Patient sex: M
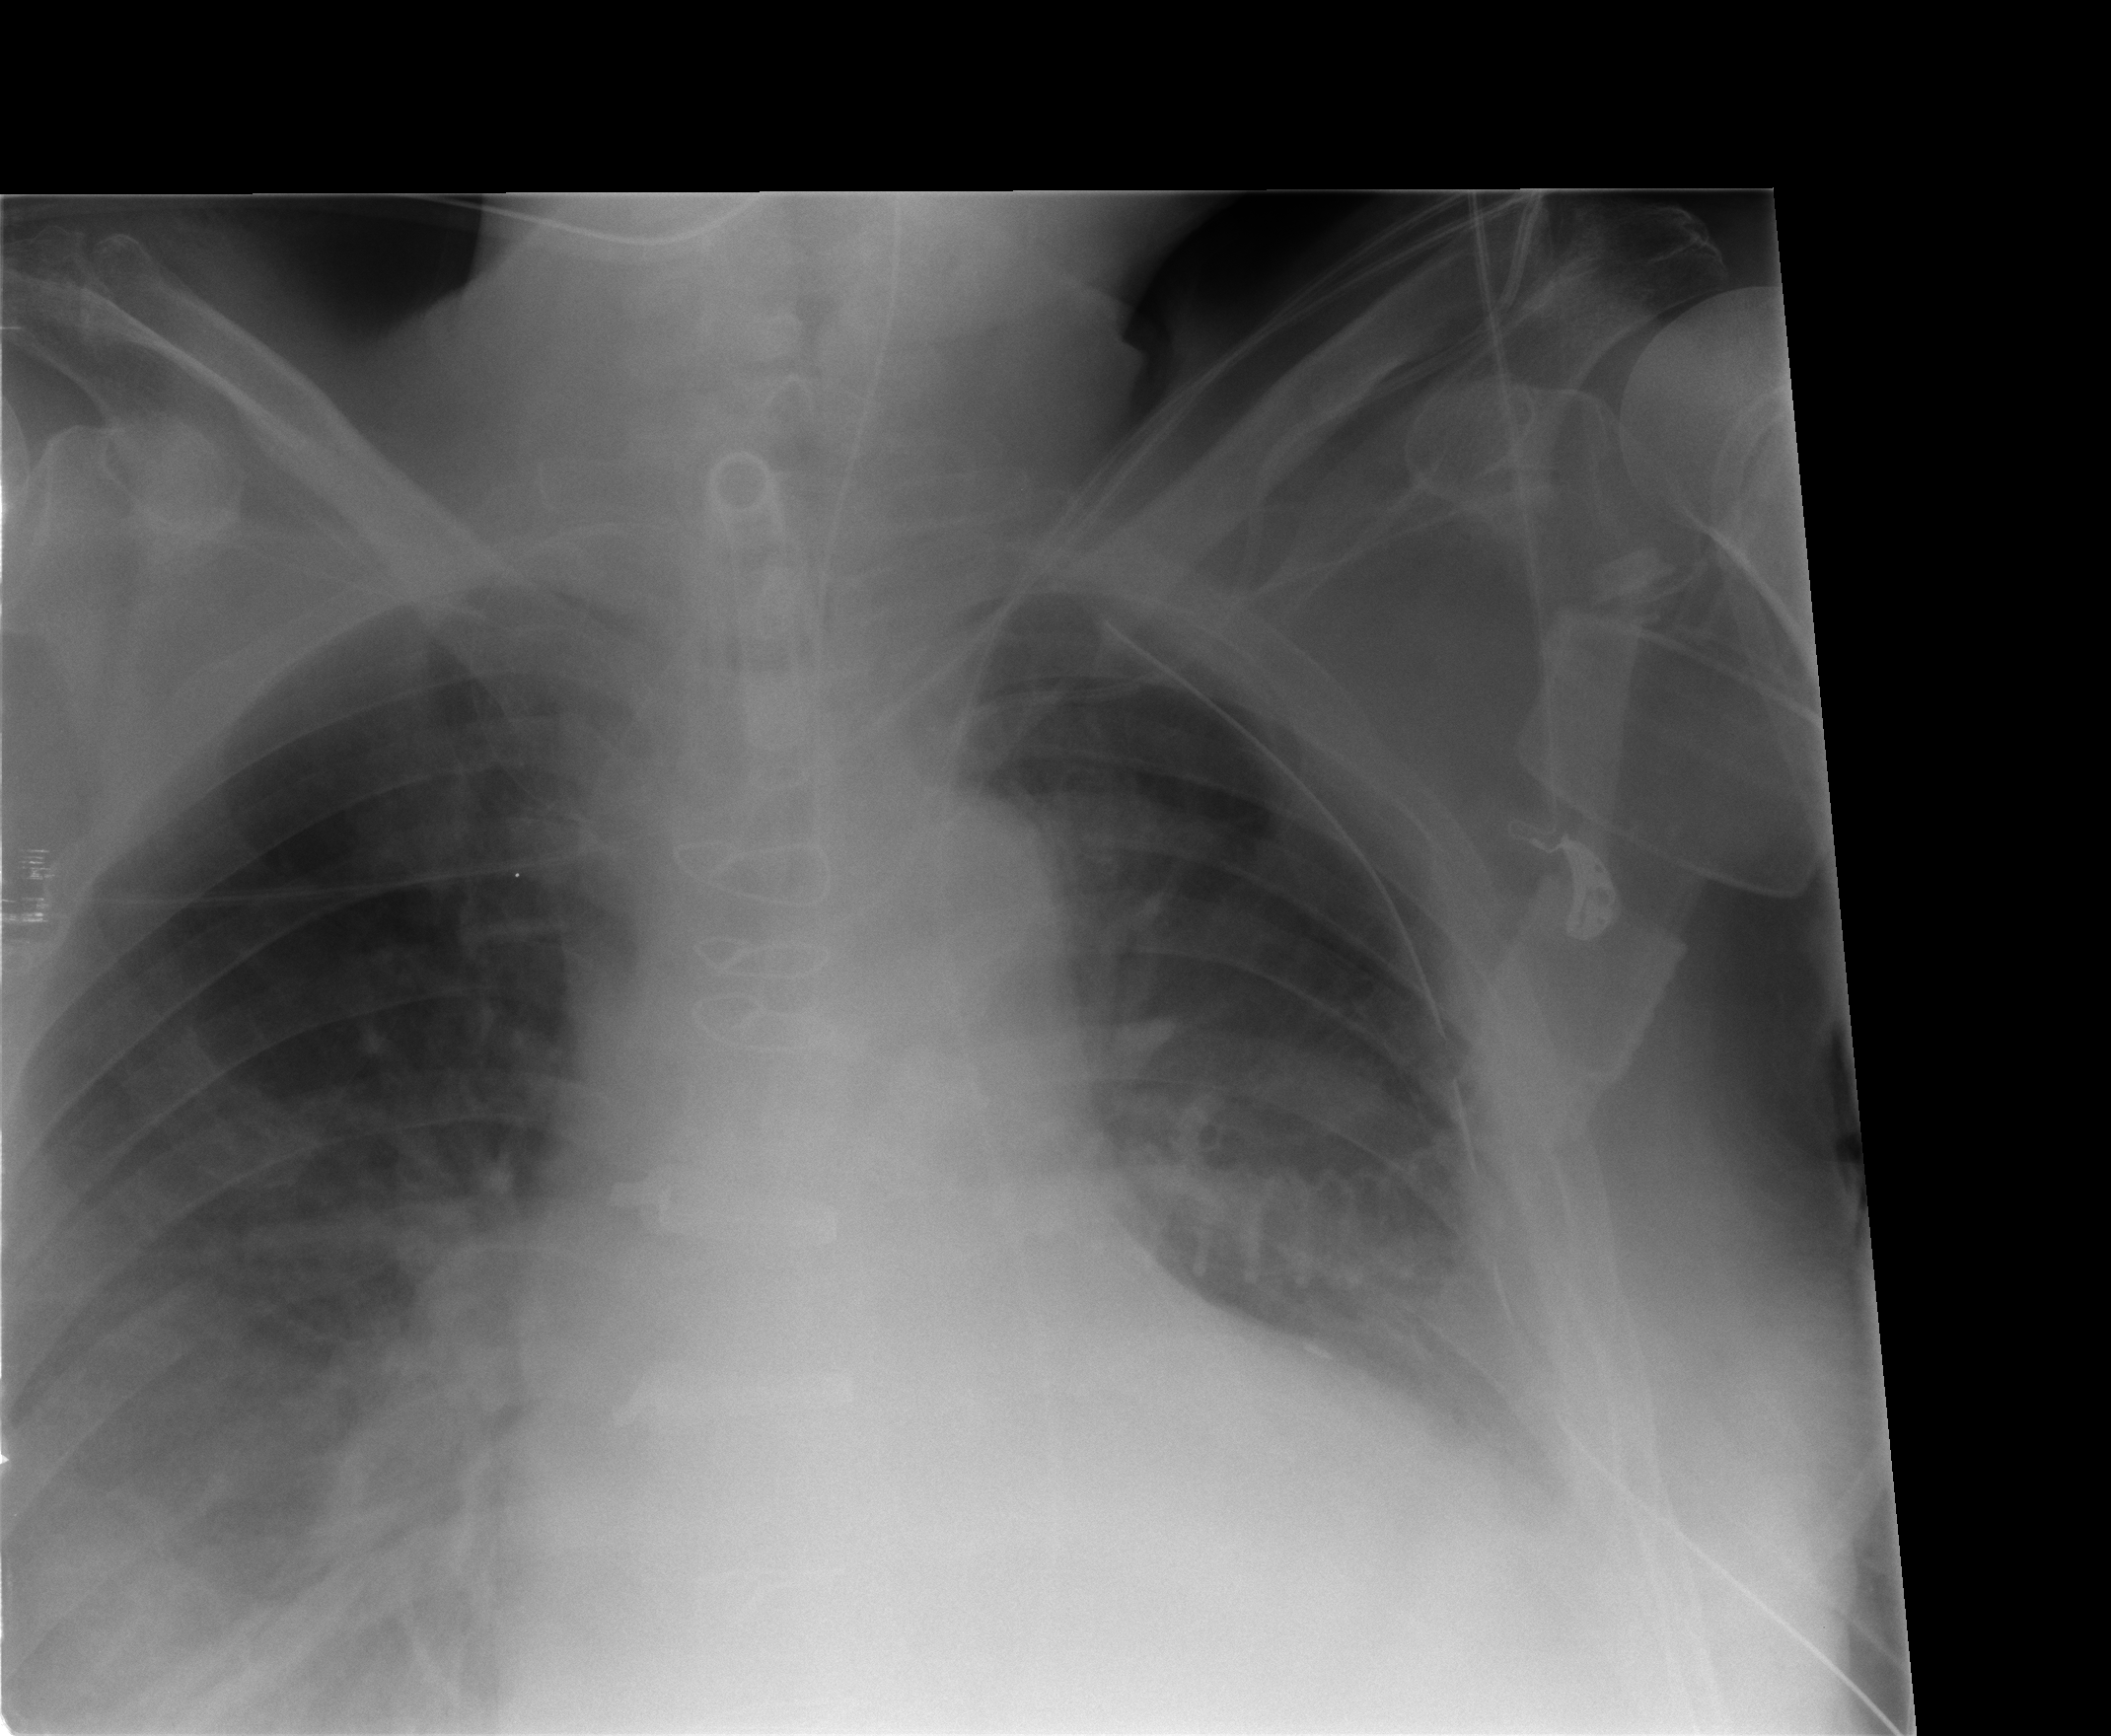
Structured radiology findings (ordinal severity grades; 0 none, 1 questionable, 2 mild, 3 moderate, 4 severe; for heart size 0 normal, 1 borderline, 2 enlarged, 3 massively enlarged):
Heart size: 2
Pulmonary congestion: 0
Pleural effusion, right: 2
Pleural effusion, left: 2
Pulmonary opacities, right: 2
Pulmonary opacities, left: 1
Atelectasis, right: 3
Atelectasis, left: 2